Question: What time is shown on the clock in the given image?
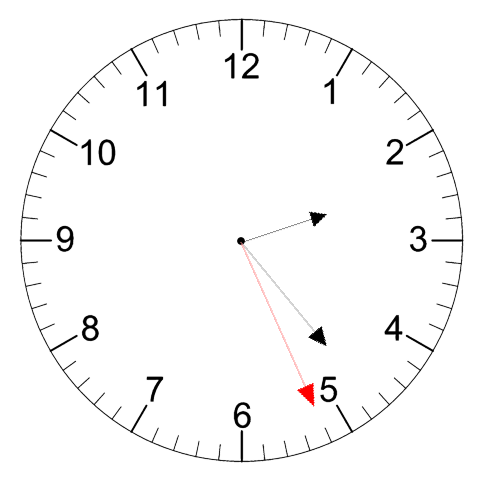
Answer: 02:23:26